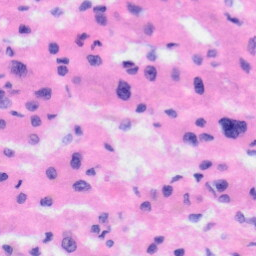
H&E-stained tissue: Liver